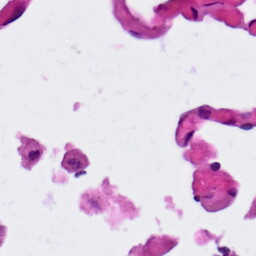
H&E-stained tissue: Lung